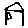
Label: house